Field crop: maize
Growth stage: 2
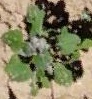
Species: chenopodium